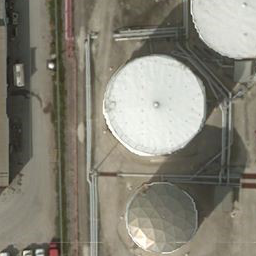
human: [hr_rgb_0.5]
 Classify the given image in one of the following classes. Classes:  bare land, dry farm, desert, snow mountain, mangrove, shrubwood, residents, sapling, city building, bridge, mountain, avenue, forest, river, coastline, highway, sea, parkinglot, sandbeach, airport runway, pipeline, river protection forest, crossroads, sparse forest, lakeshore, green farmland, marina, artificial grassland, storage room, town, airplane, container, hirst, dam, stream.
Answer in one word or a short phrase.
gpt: storage room